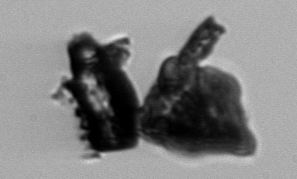
Label: Biddulphia